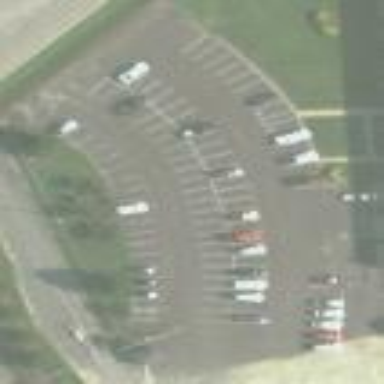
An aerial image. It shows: Parking area with asphalt surface.